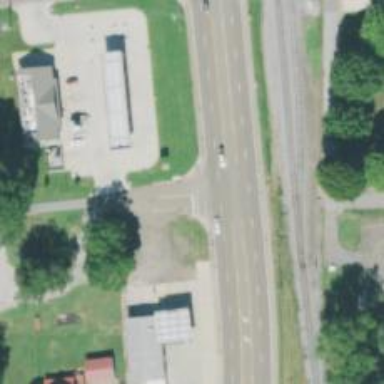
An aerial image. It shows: Stop road.